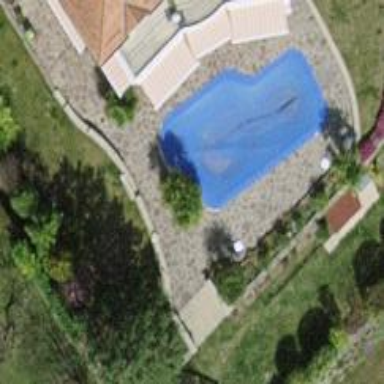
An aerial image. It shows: Outdoor swimming pool on leisure land.